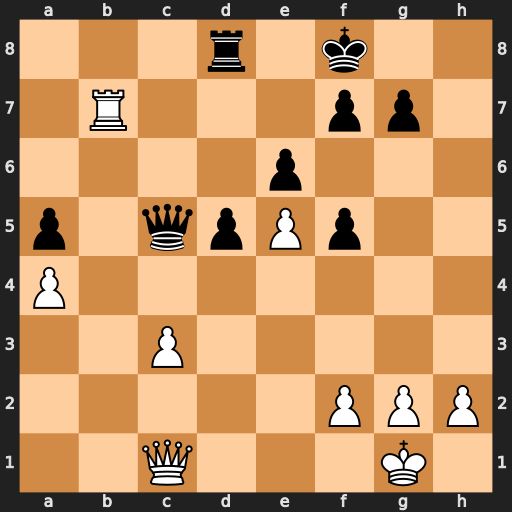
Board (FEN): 3r1k2/1R3pp1/4p3/p1qpPp2/P7/2P5/5PPP/2Q3K1
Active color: w
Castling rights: -
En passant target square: -
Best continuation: Qg5 Kg8 Qxd8+